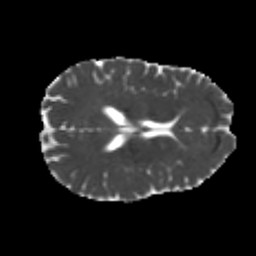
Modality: MD
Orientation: axial
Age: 21
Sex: female
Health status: healthy
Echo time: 0.074 s